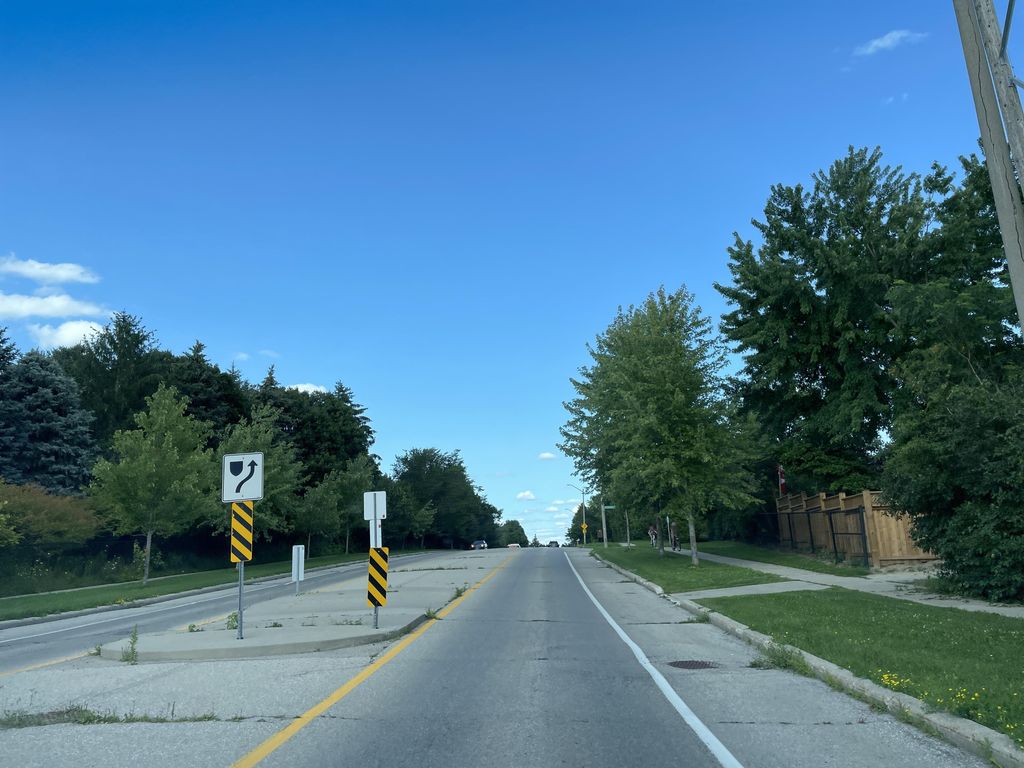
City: kitchener-waterloo